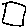
Label: square